Interaction volume radius: 5 \u00c5
Interaction volume height: 20 \u00c5
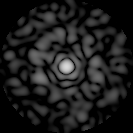
Disorder parameter: 0.8611